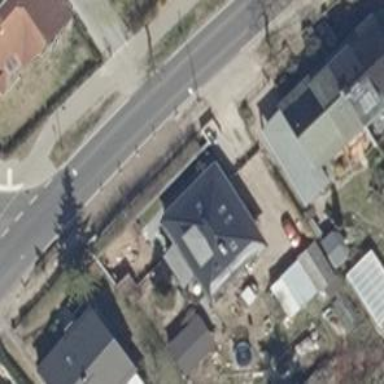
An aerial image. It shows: Hipped roof house.